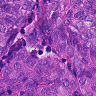
Metastatic tissue present: yes